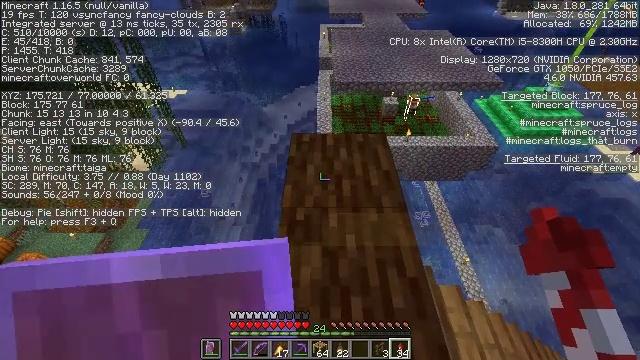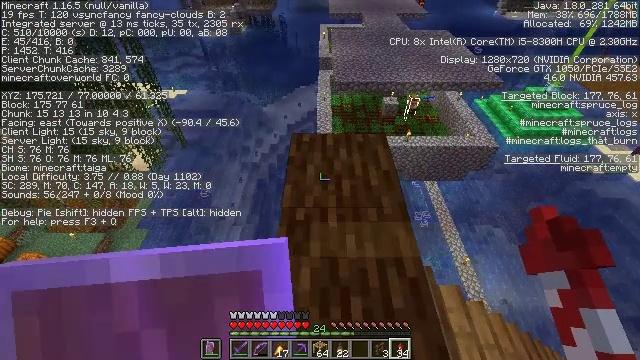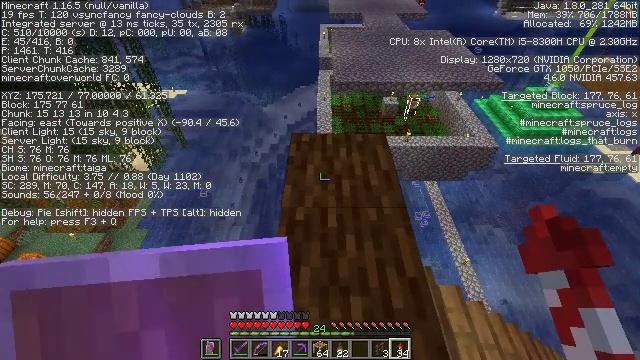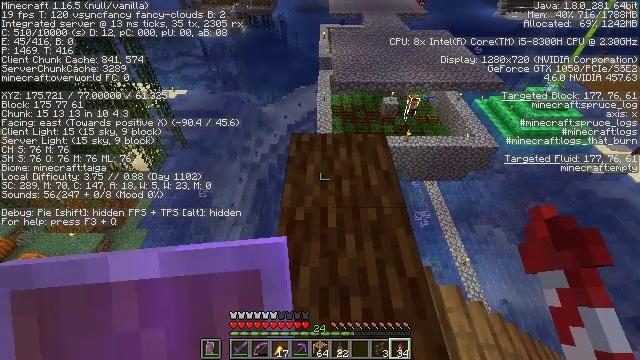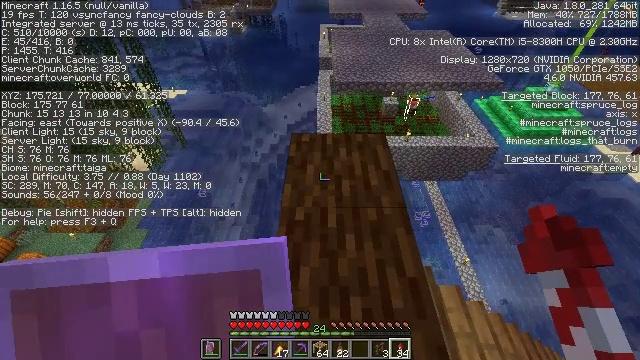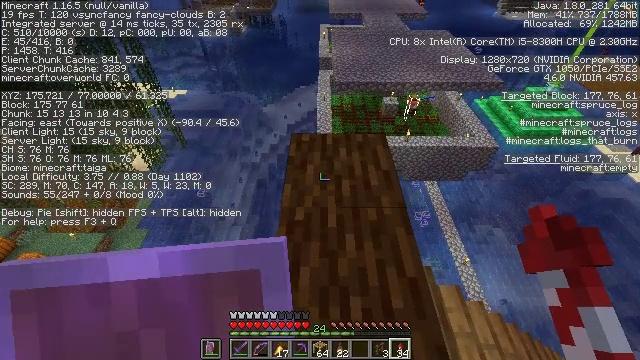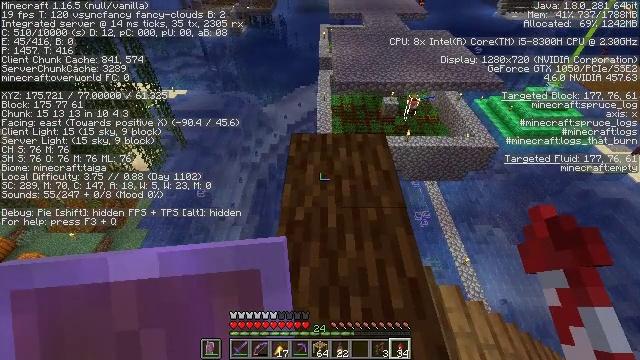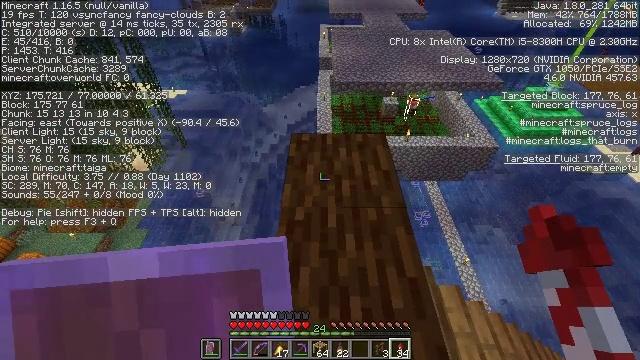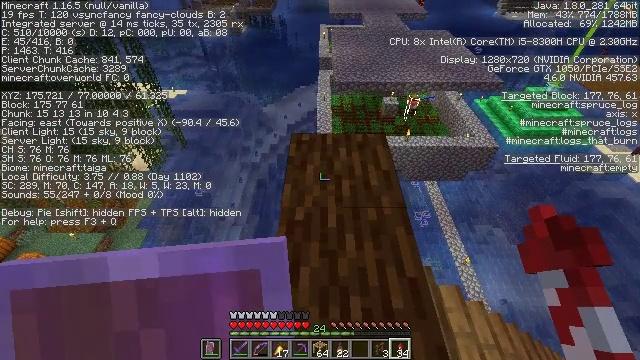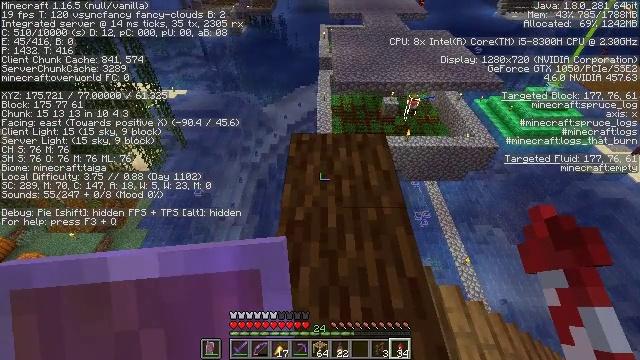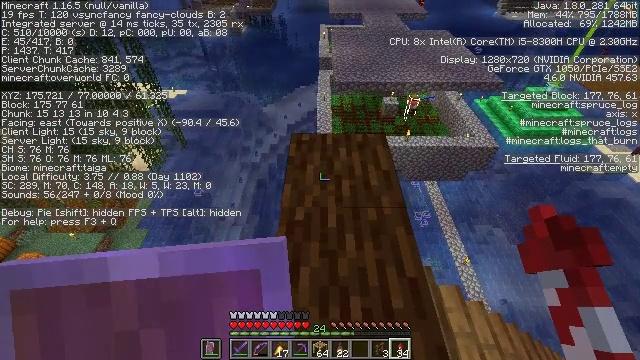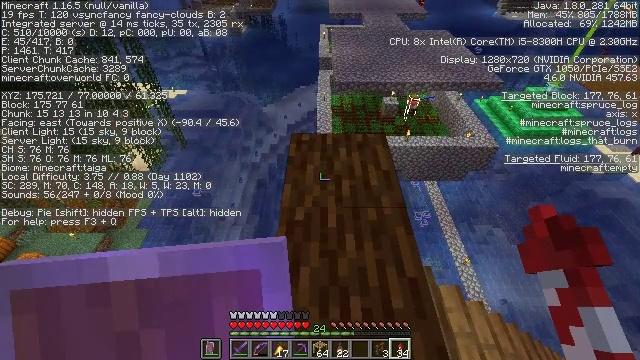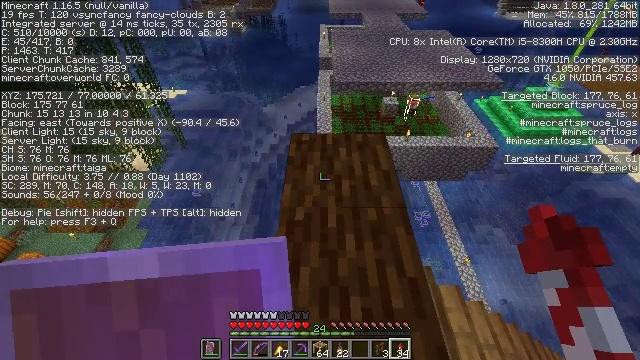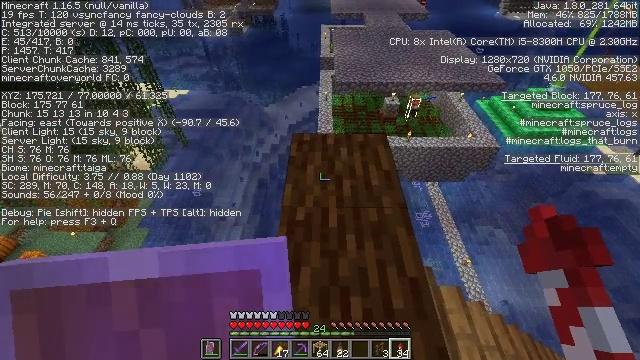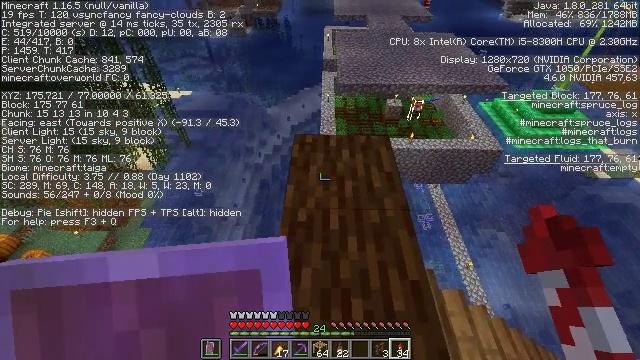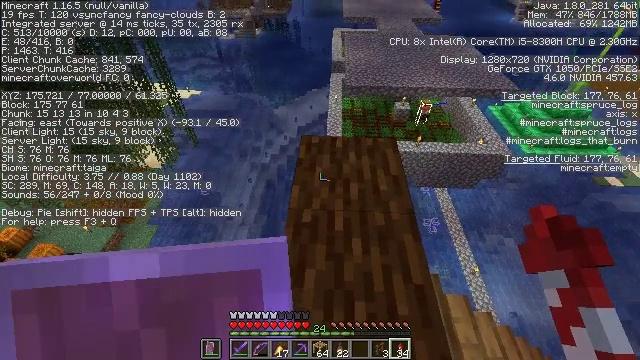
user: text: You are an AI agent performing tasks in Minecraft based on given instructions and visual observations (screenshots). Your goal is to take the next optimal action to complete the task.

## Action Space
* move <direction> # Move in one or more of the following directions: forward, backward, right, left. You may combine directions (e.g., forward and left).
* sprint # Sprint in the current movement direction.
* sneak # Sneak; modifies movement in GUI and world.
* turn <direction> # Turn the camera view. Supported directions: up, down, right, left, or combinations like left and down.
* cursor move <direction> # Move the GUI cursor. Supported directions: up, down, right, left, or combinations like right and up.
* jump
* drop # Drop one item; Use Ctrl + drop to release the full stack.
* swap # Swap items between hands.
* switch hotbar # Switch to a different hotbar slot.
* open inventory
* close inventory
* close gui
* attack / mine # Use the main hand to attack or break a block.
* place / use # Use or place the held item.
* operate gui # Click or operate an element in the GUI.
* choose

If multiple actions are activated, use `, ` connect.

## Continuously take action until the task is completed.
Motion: motion action
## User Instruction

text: Produce a brown carpet using brown wool on the crafting table.
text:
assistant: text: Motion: no_op
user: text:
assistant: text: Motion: no_op
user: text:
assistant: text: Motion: no_op
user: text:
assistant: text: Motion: no_op
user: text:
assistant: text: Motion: no_op
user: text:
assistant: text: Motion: no_op
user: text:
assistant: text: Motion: no_op
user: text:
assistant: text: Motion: no_op
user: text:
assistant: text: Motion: no_op
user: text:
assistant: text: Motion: no_op
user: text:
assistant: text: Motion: no_op
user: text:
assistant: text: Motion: no_op
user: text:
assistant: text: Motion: no_op
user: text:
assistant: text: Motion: no_op
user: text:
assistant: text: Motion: turn left
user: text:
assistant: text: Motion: turn left
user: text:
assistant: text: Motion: turn left
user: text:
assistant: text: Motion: turn left and down
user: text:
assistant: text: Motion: turn left and up
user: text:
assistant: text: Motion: turn left and up
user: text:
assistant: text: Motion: turn left
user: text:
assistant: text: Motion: turn left
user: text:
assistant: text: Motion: no_op
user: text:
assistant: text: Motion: no_op
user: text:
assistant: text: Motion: no_op
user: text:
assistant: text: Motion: no_op
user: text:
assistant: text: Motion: move forward, turn right and up
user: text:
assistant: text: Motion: move forward, turn right and up
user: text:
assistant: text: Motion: move forward, turn right
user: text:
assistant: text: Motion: move forward